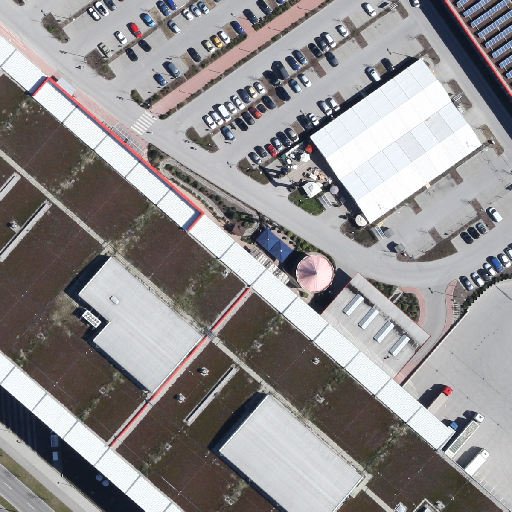
Referring expression: long truck